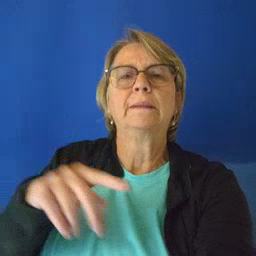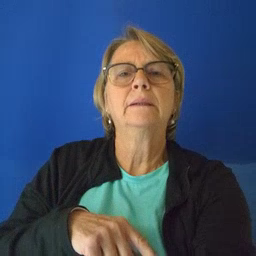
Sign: toy